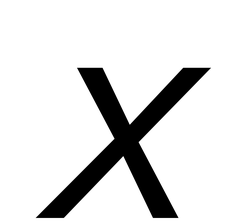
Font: InstrumentSans-Italic_Italic